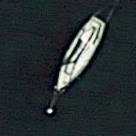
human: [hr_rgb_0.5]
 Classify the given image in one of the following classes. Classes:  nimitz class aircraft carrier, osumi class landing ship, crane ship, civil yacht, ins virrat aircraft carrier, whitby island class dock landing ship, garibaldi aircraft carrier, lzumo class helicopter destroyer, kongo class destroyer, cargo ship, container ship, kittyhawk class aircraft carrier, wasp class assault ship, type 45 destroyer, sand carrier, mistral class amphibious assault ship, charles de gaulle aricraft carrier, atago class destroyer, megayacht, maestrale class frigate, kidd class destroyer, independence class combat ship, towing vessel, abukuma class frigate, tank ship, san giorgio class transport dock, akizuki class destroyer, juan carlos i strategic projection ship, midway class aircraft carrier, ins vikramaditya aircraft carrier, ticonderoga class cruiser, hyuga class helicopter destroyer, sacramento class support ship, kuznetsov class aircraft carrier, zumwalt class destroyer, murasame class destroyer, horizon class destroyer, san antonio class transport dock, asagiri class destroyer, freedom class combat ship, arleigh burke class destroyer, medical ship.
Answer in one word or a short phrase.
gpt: Civil yacht